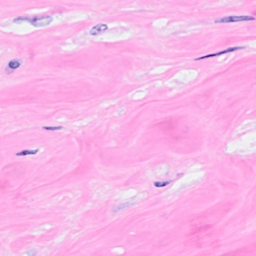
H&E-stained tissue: Breast